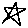
Label: star